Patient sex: F
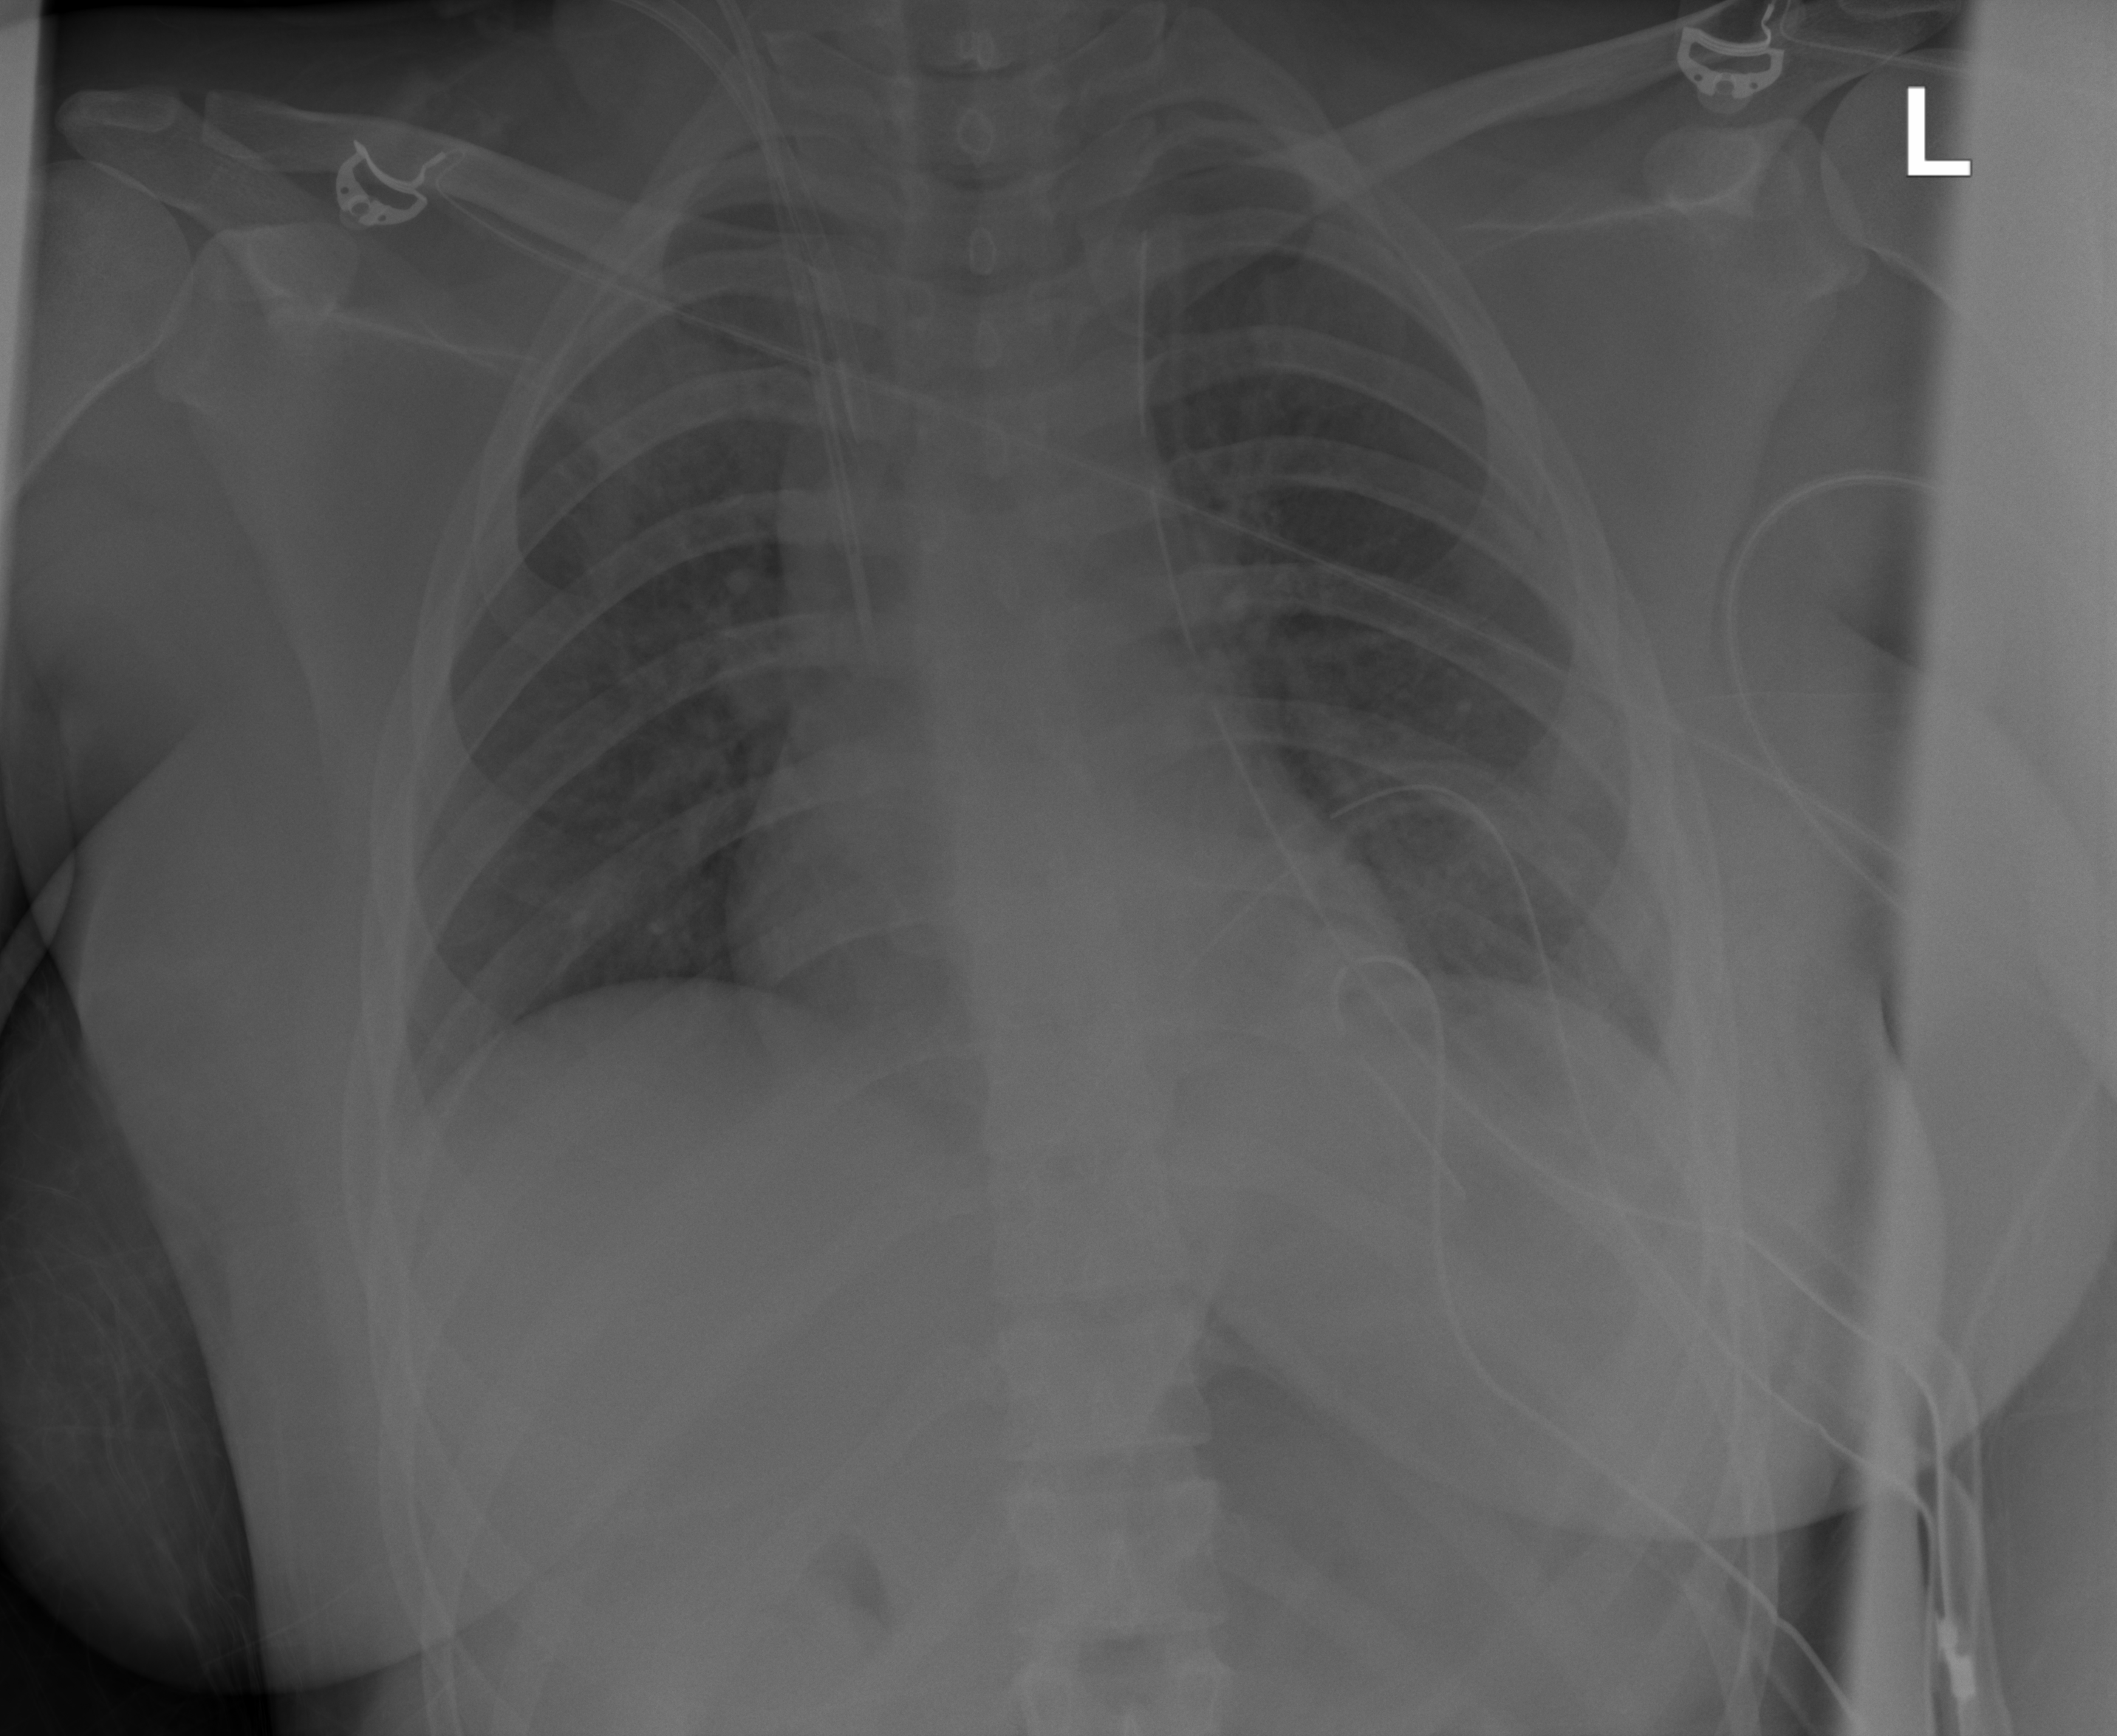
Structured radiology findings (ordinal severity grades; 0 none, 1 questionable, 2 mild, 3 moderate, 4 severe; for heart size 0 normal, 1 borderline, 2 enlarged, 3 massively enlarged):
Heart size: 0
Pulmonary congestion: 0
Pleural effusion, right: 0
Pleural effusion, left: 2
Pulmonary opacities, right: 0
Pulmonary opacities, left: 0
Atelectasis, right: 2
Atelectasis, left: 2